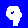
Digit: 9